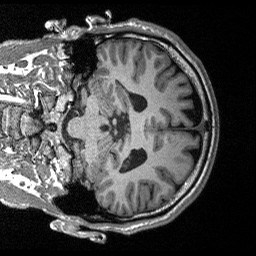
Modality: T1w
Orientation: coronal
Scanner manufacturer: siemens
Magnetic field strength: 3 T
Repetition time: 2.3 s
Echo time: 0.00226 s